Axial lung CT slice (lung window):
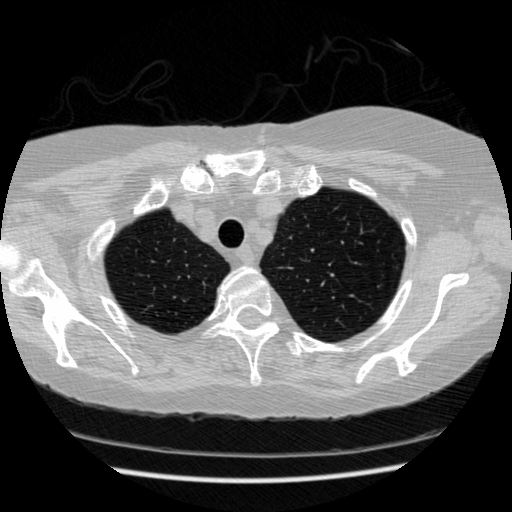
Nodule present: no